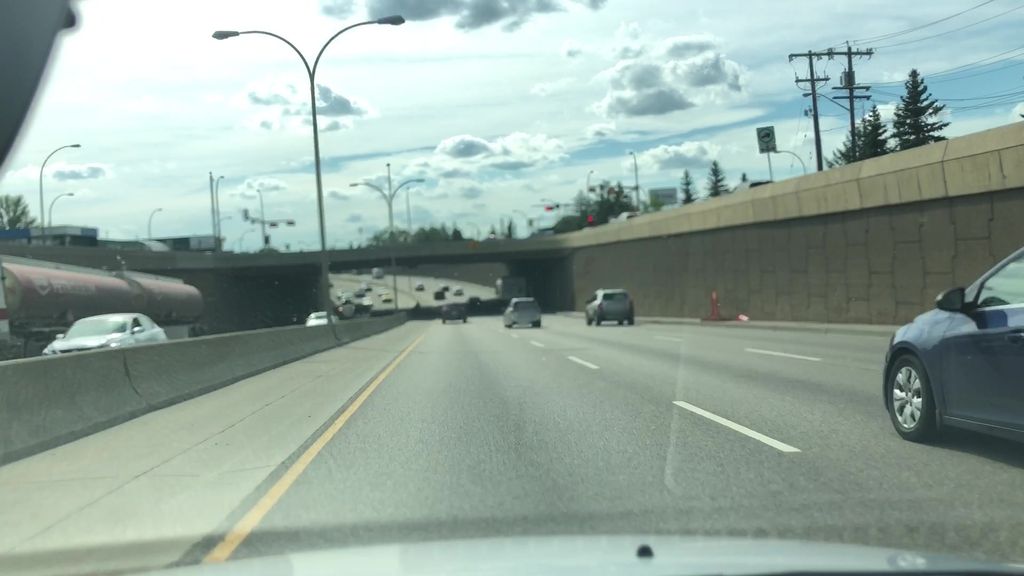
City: edmonton